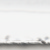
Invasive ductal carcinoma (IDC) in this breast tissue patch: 0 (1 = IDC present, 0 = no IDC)